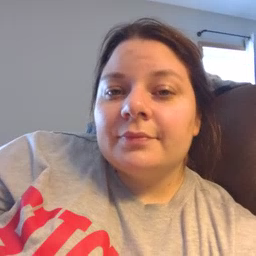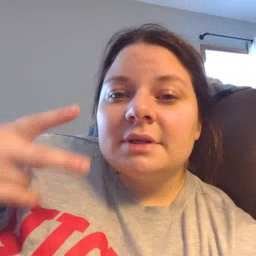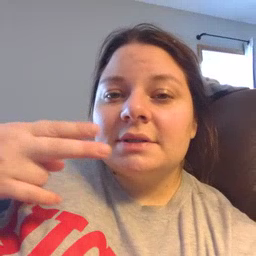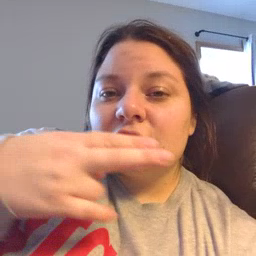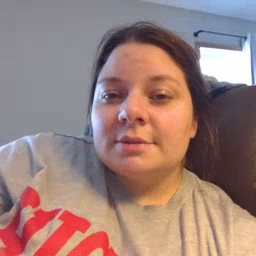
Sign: scissors